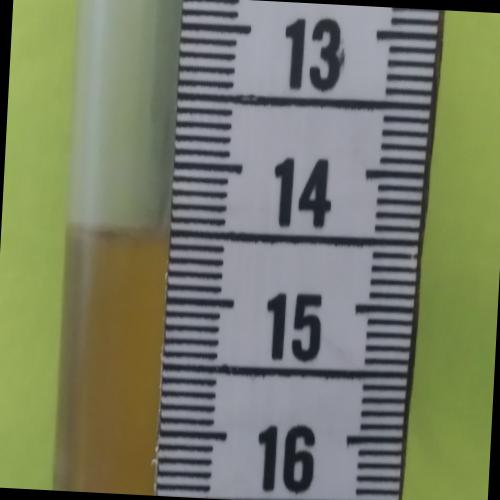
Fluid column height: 14.5 cm